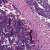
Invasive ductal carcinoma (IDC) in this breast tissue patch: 1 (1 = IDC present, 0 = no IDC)